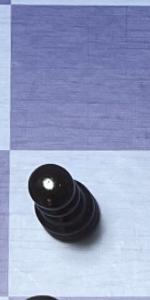
Label: Pawn_Black